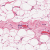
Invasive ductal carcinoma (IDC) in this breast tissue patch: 0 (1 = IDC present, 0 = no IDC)